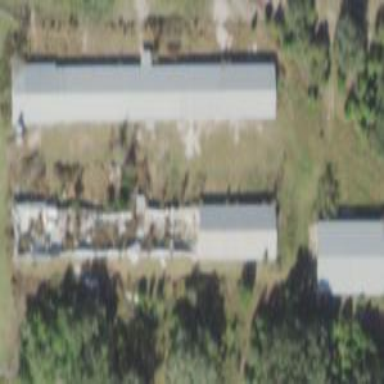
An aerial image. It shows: Poultry farmyard.